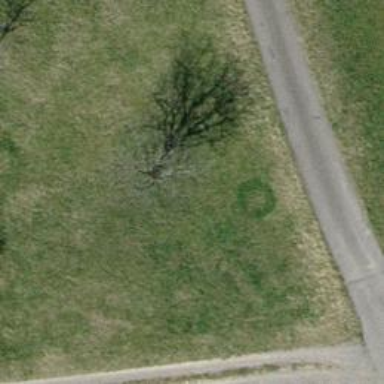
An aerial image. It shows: Single tag "natural: tree."